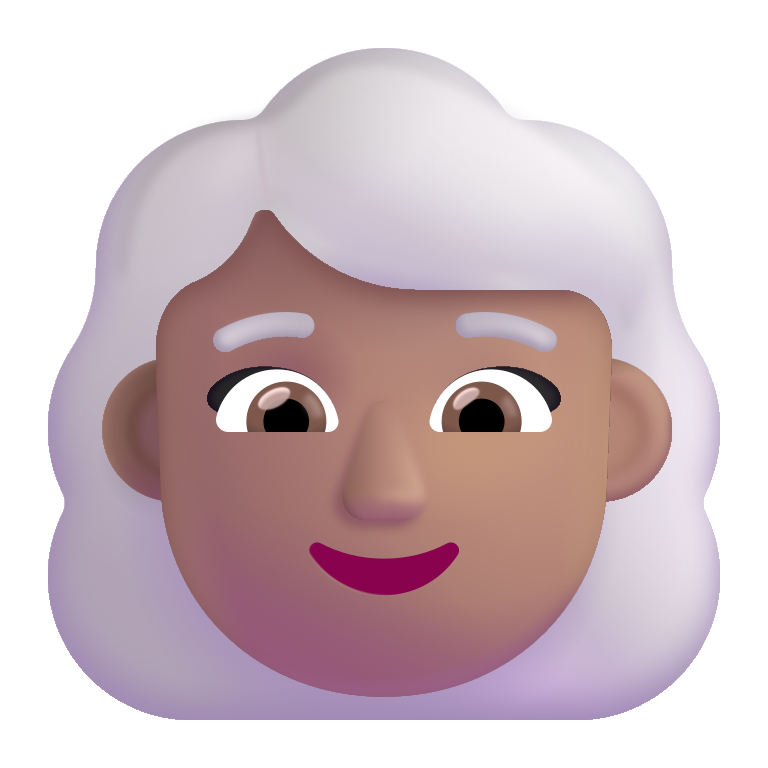
woman white hair color